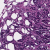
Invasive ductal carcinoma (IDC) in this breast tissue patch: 0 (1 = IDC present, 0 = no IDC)